Field crop: maize
Growth stage: 1
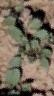
Species: convolvulus